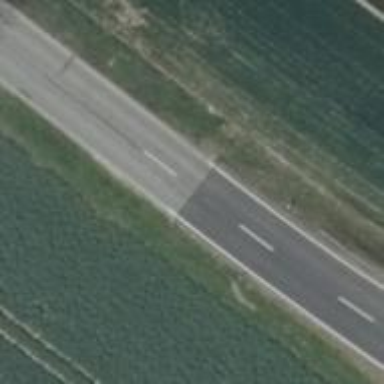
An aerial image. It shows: Secondary road with asphalt surface.